Question: I have a custom domain ('busymusic.ga') for 'php-javani.rhcloud.com' domain. Because I want a https connection and don't have this feature with custom domain Openshift (that's right?) used CloudFlare. Set CloudFlare DNS address in domain panel, then create a cname record in CloudFlare like this:

But know when pinging 'busymusic.ga' about 91% of packets lost (test it for long time) while when pinging 'php-javani.rhcloud.com' I don't have this problem.
Could you please help me to solve this problem?
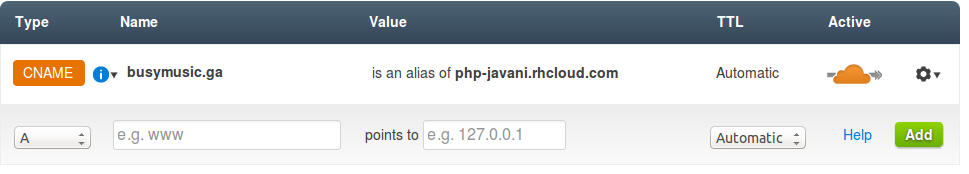
Answer: You'll want to open a support ticket directly with CloudFlare so our support team can look into this further. P.S. I work at CloudFlare.
Also, to note: ping won't be an accurate measurement if network quality. See: <URL>
We ratelimit ICMP traffic, but that in no way indicates an actual problem.